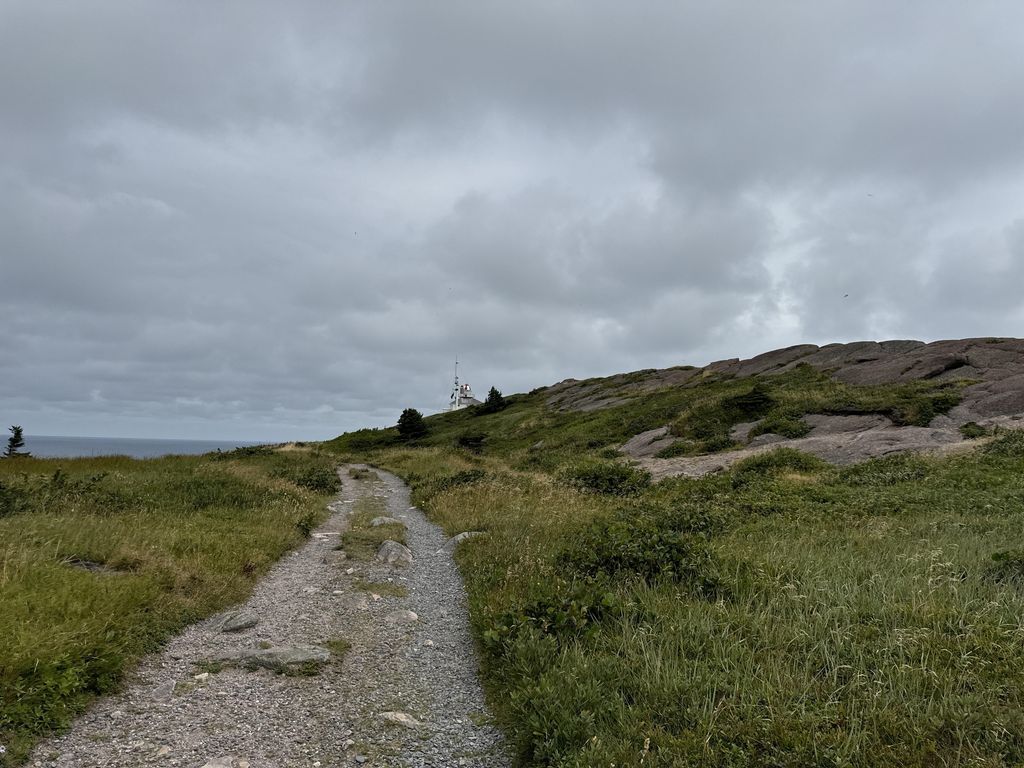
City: st_johns